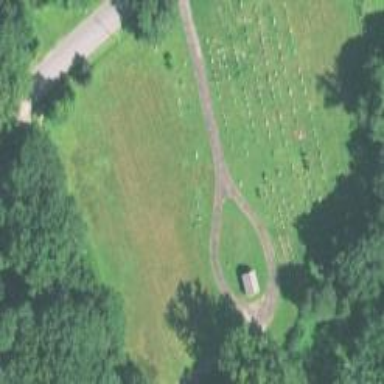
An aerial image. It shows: Grave yard.